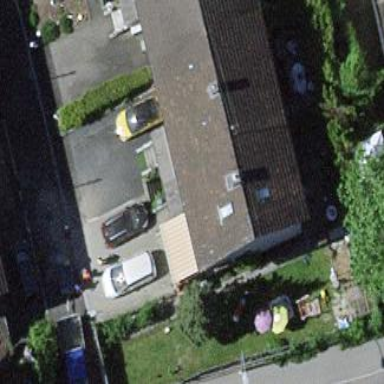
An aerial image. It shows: Terrace building.